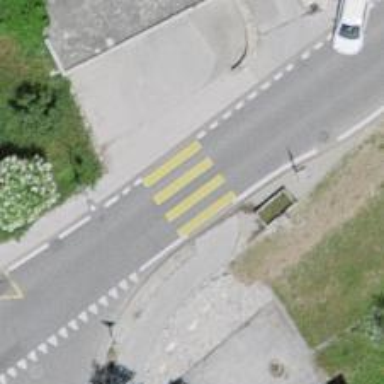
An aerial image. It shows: Marked crossing on footway.